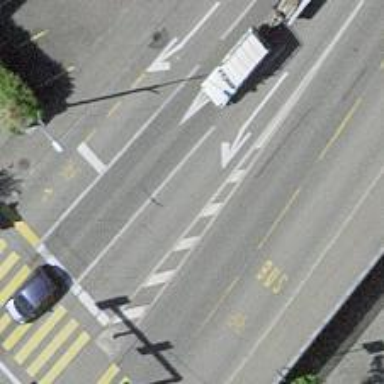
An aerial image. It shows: Tertiary road with asphalt surface and cycle lane.